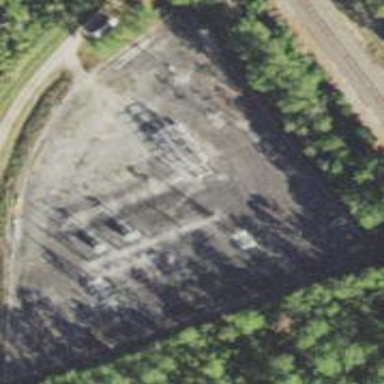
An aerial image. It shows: Distribution power substation secured by fence.